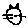
Label: cat